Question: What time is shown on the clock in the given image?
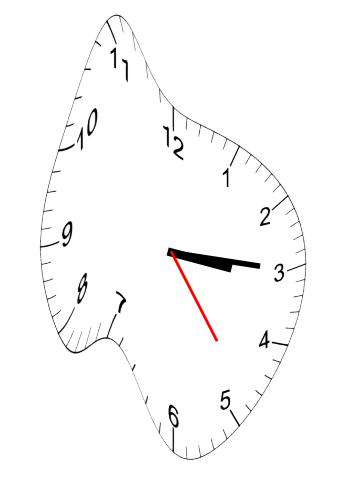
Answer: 03:15:24